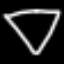
Label: diamond